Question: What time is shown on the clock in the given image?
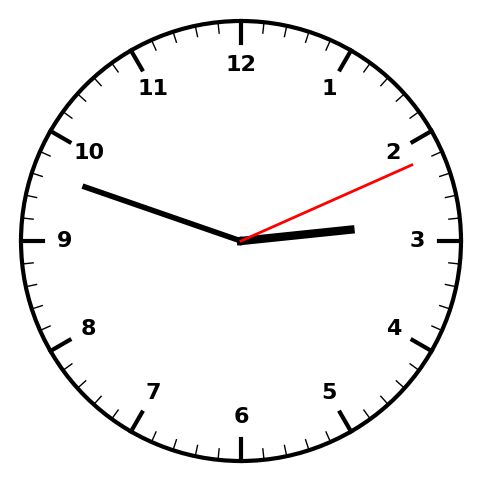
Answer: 02:48:11